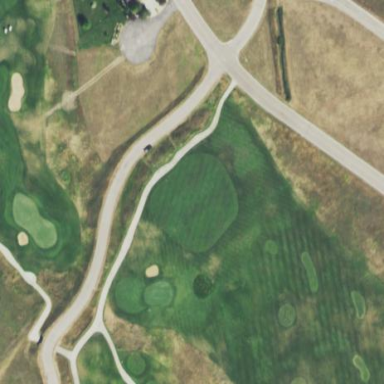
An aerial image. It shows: Green golf area with grass land use.